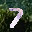
Label: 7